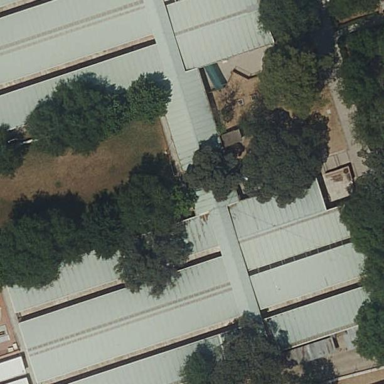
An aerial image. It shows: Animal shelter building.